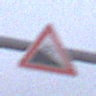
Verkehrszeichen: Gefaelle10
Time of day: SunriseSunset
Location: Outdoor (Beach)
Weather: Overcast
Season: NotSpecified
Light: Natural